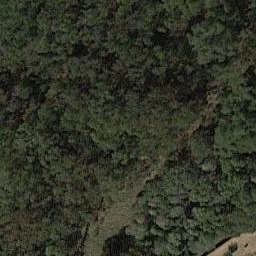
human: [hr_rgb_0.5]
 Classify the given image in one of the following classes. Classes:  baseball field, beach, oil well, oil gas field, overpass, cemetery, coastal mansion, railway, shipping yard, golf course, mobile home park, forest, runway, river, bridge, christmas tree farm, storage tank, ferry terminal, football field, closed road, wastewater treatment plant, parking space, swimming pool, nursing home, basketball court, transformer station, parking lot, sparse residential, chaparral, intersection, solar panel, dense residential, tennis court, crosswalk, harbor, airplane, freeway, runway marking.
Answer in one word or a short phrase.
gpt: forest